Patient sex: F
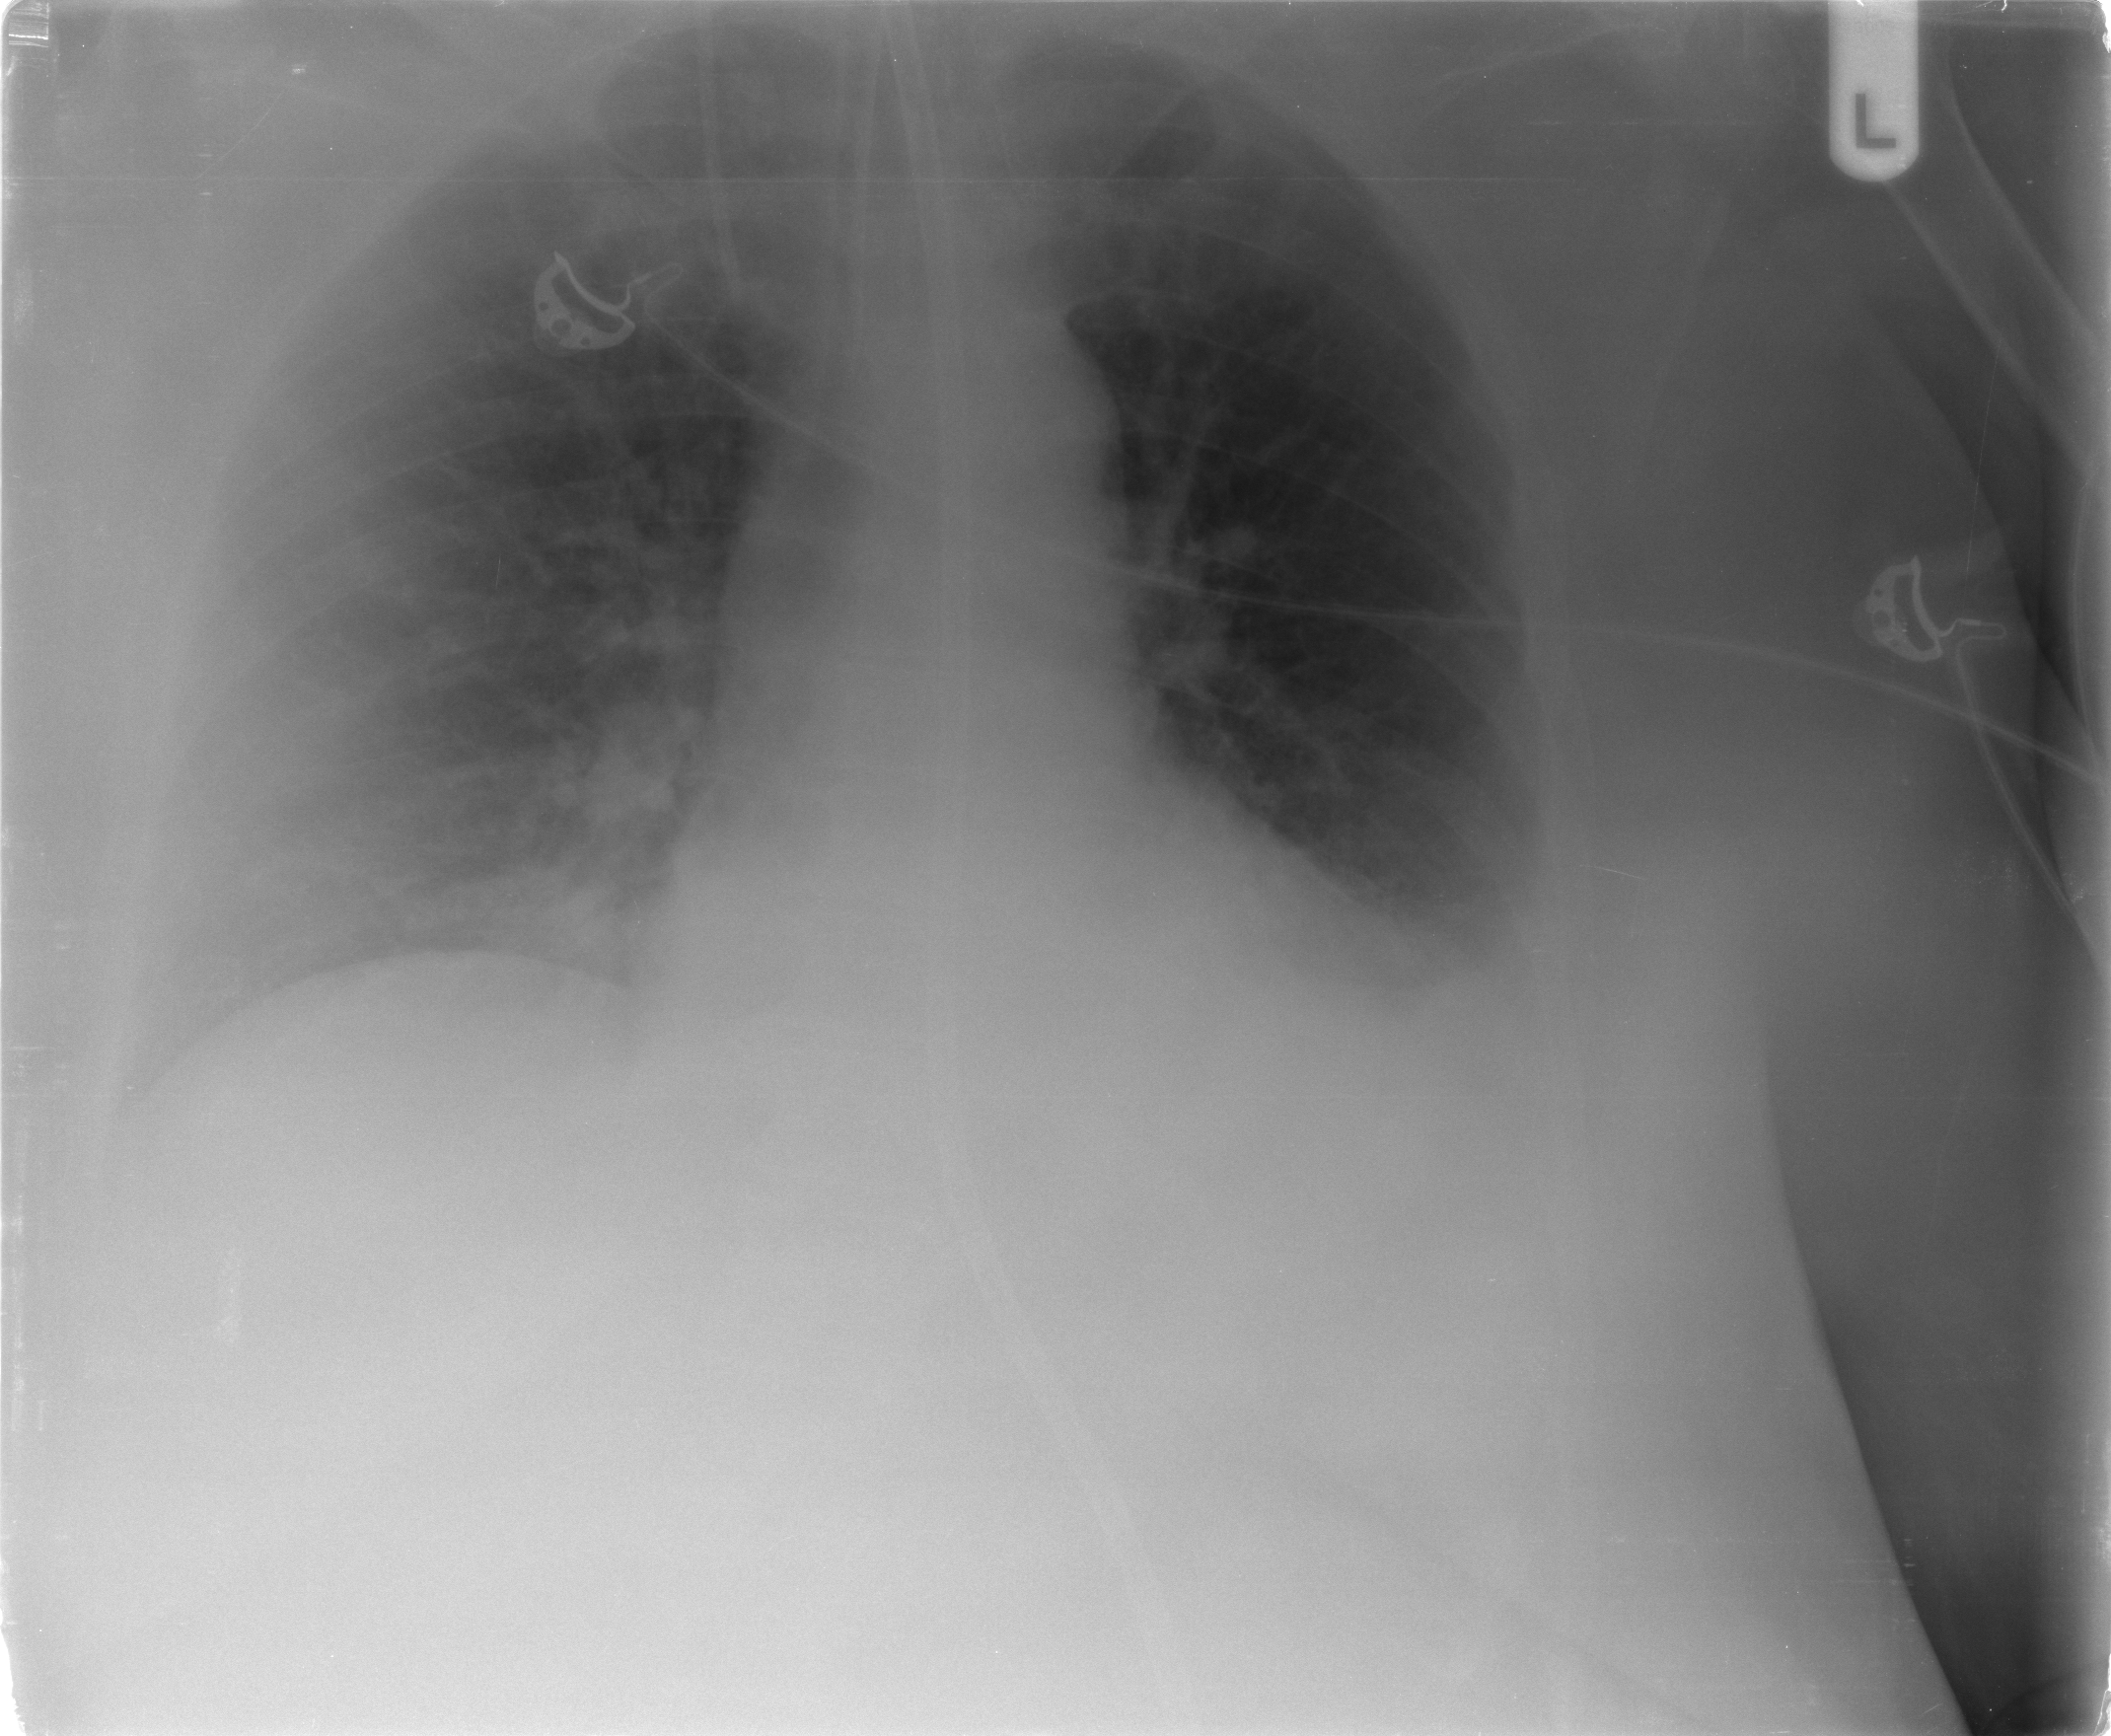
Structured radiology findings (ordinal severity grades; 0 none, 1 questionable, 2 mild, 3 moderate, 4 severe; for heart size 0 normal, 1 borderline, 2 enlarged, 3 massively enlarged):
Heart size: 0
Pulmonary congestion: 2
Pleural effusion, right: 0
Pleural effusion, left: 2
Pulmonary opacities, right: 0
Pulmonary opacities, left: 0
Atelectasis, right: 2
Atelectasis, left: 2